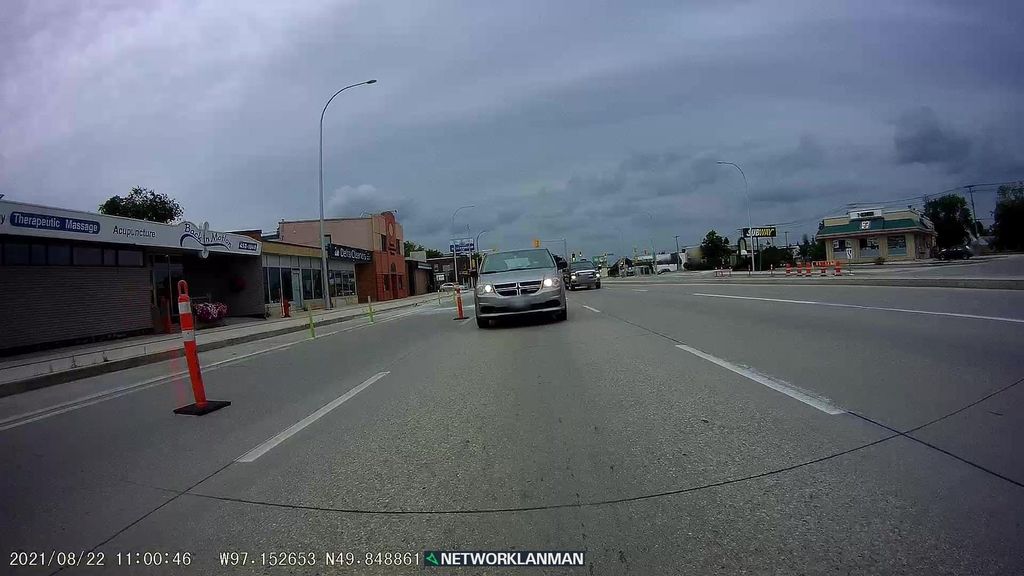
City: winnipeg